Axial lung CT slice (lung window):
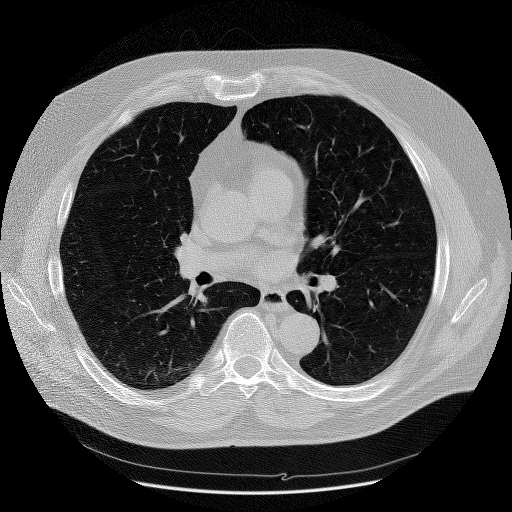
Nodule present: no